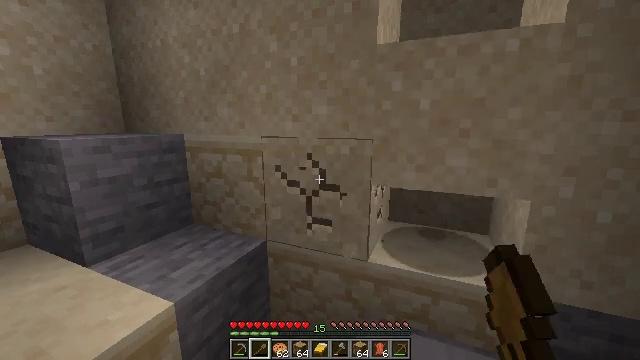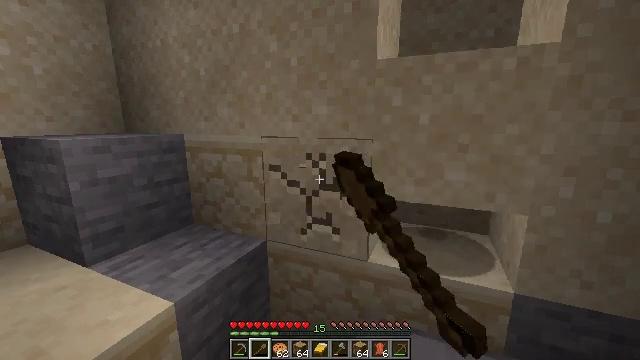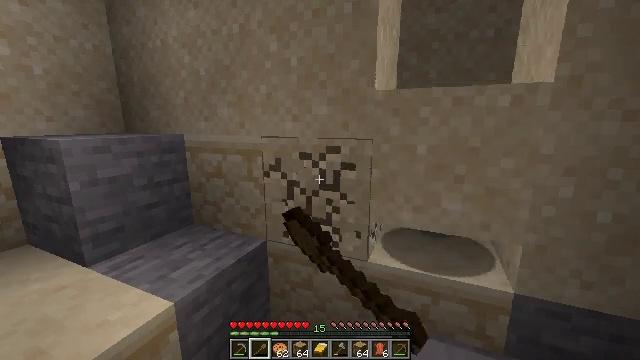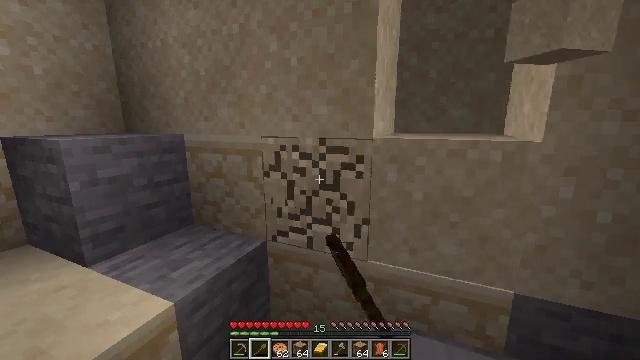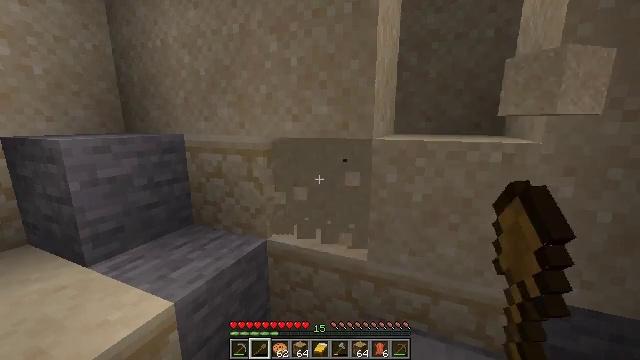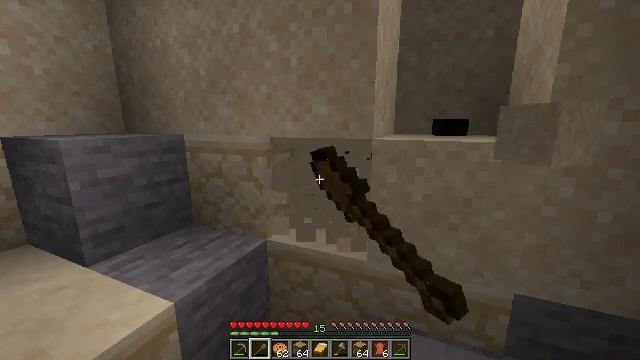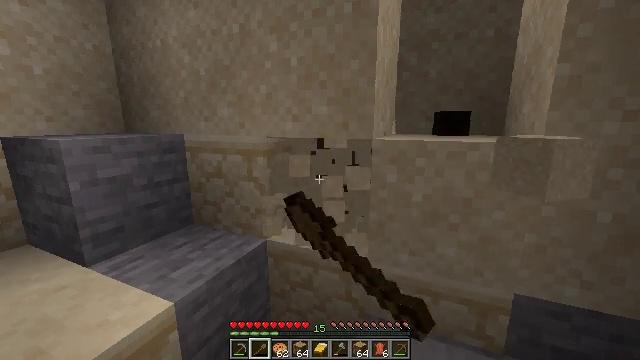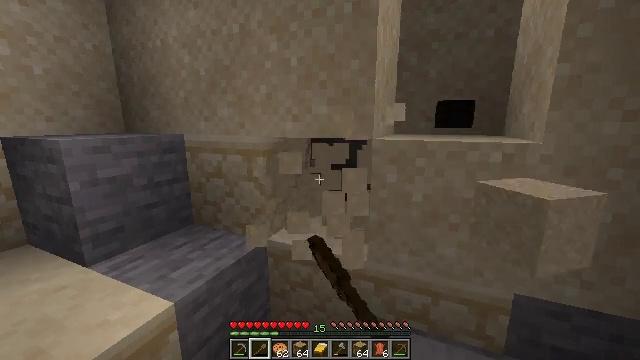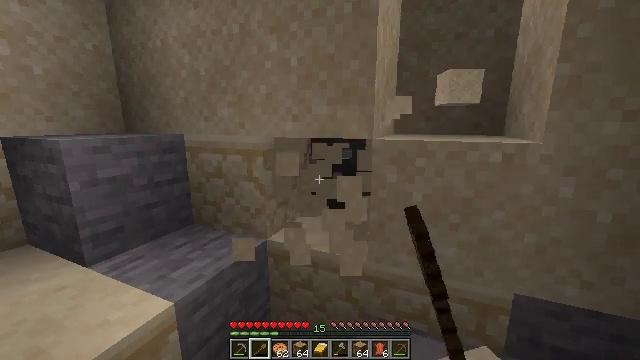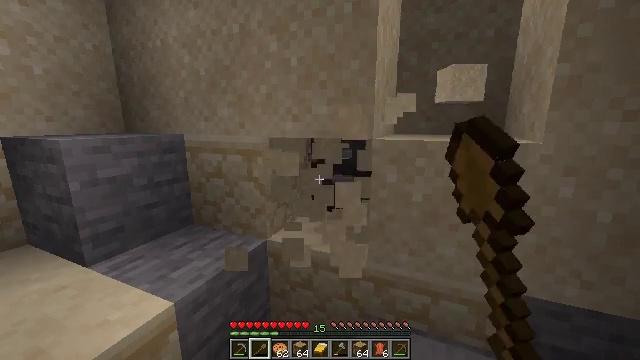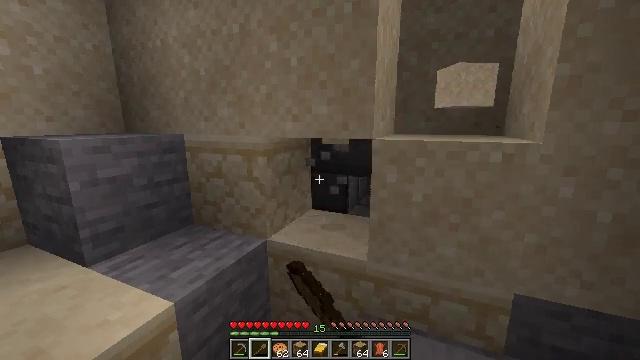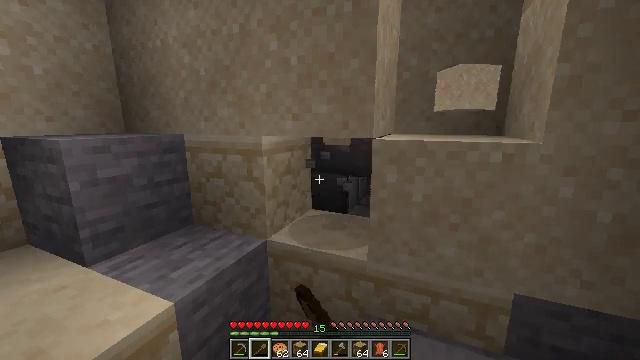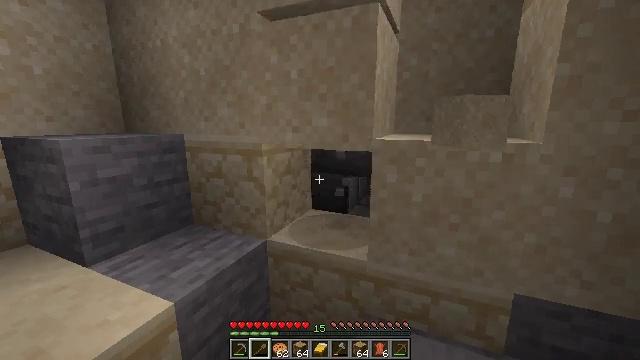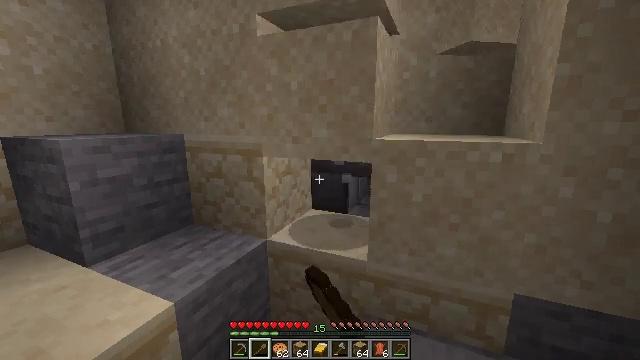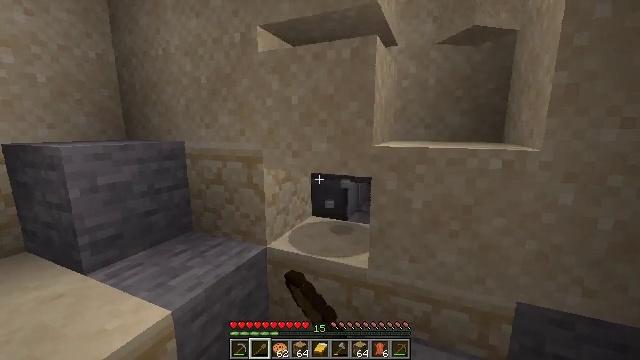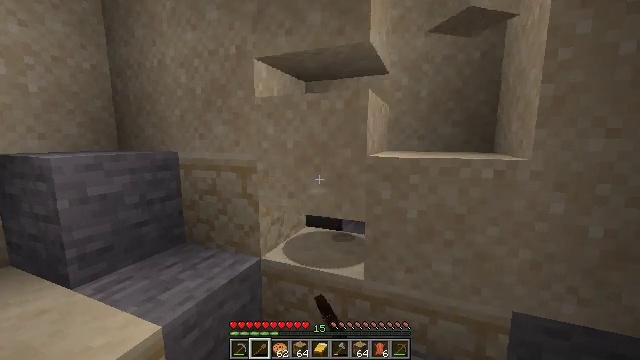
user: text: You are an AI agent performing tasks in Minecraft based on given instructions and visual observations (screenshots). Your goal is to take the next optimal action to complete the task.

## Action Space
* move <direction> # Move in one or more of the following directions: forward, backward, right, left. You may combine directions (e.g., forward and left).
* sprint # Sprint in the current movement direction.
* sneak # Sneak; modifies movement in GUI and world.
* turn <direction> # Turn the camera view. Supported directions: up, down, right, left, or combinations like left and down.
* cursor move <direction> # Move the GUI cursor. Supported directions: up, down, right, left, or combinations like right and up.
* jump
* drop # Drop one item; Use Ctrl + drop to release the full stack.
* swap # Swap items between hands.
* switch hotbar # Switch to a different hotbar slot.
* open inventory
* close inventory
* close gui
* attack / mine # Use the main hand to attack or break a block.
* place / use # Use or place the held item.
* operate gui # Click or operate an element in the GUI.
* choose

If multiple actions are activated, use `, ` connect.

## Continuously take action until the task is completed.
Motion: motion action
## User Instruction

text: Gather sand from the desert.
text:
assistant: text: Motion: attack / mine
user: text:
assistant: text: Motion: attack / mine
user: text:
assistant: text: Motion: attack / mine
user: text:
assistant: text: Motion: attack / mine
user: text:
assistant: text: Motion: attack / mine
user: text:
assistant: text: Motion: attack / mine
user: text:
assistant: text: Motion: attack / mine
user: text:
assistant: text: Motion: attack / mine
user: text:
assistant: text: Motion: attack / mine
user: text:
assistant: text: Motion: attack / mine
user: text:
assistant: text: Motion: attack / mine
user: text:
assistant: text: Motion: attack / mine
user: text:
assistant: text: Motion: attack / mine
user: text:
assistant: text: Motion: turn up, attack / mine
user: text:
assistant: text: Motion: turn right and up, attack / mine
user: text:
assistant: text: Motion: attack / mine
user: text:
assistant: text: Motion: attack / mine
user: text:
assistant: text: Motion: attack / mine
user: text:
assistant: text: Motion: attack / mine
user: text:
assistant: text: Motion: attack / mine
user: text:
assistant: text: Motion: turn left and down, attack / mine
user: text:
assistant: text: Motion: turn down, attack / mine
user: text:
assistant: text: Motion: turn down, attack / mine
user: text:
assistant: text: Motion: attack / mine
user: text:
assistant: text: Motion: attack / mine
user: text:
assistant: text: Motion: attack / mine
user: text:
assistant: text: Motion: attack / mine
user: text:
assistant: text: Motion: attack / mine
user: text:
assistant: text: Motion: attack / mine
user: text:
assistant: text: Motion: attack / mine